Interaction volume radius: 10 \u00c5
Interaction volume height: 10 \u00c5
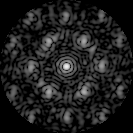
Disorder parameter: 0.5272